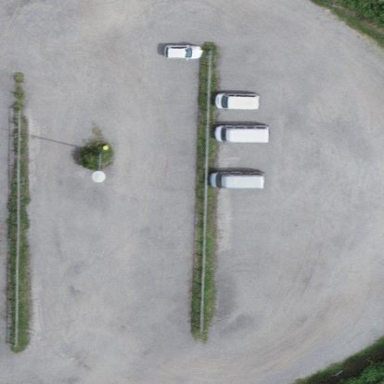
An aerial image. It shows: Parking area with surface.